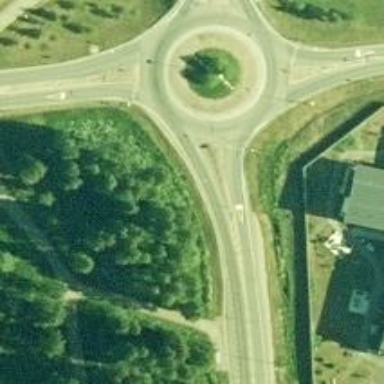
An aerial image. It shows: Secondary road made of asphalt leading to roundabout.